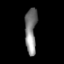
Tissue: prostate
Cell type: Fibroblasts
Senescence score: 0.6899
Nuclear area (px): 517
Mean DAPI intensity: 129.605